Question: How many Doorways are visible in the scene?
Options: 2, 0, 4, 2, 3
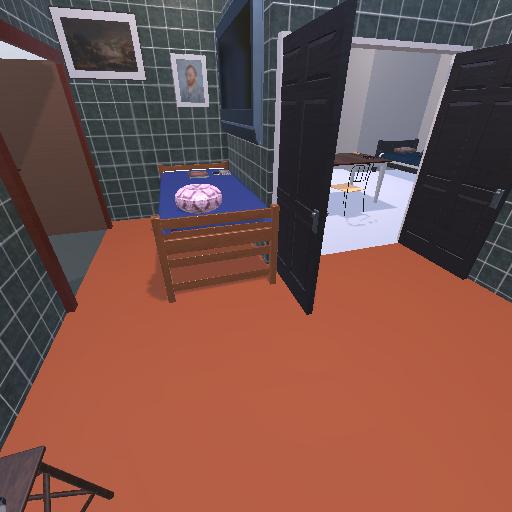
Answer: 2